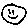
Label: smiley face